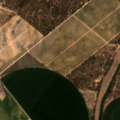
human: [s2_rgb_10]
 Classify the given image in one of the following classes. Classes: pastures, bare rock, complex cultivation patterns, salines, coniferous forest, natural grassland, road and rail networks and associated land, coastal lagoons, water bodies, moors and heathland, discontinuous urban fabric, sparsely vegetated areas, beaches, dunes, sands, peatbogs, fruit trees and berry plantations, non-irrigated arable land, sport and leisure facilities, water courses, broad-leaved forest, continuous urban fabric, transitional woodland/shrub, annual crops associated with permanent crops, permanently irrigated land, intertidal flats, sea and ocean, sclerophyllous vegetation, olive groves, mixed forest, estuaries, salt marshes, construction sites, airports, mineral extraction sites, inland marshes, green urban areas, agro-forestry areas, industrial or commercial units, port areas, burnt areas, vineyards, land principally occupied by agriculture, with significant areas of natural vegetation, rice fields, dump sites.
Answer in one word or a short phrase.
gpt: permanently irrigated land, vineyards, complex cultivation patterns, agro-forestry areas, broad-leaved forest, transitional woodland/shrub